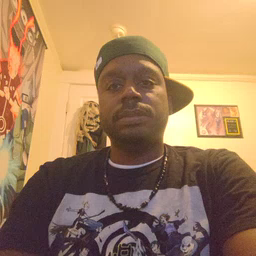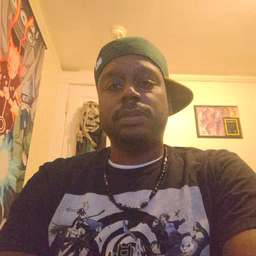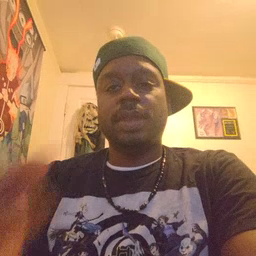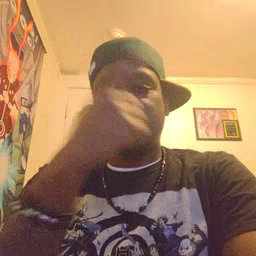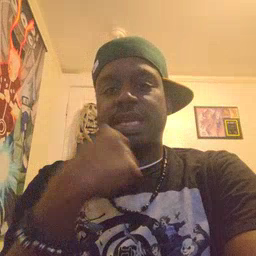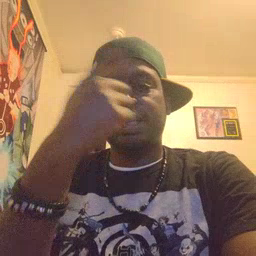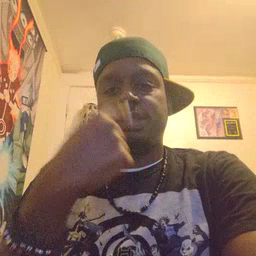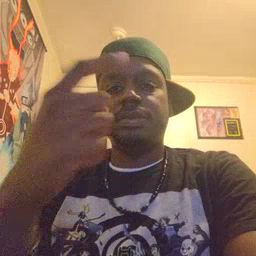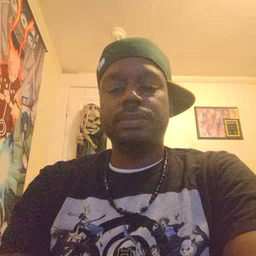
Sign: face